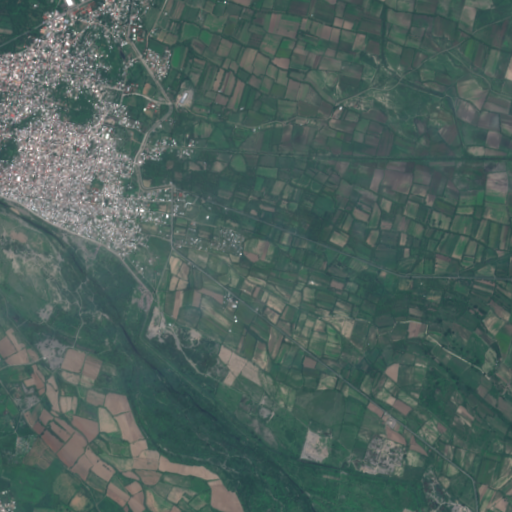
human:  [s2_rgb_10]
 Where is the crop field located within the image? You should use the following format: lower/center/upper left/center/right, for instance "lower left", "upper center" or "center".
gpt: The crop field is located in the lower left of the image.
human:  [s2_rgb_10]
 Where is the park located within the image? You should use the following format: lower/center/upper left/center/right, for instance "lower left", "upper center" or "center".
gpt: The park is located in the upper left of the image.
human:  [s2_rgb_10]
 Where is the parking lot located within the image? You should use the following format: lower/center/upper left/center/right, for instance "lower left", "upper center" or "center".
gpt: The parking lot is located in the center left of the image.
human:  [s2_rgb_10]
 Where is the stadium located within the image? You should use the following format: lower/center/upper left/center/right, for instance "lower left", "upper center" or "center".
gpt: The stadium is located in the center of the image.
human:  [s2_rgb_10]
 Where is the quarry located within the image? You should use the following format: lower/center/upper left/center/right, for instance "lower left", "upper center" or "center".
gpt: There is no quarry in the image.